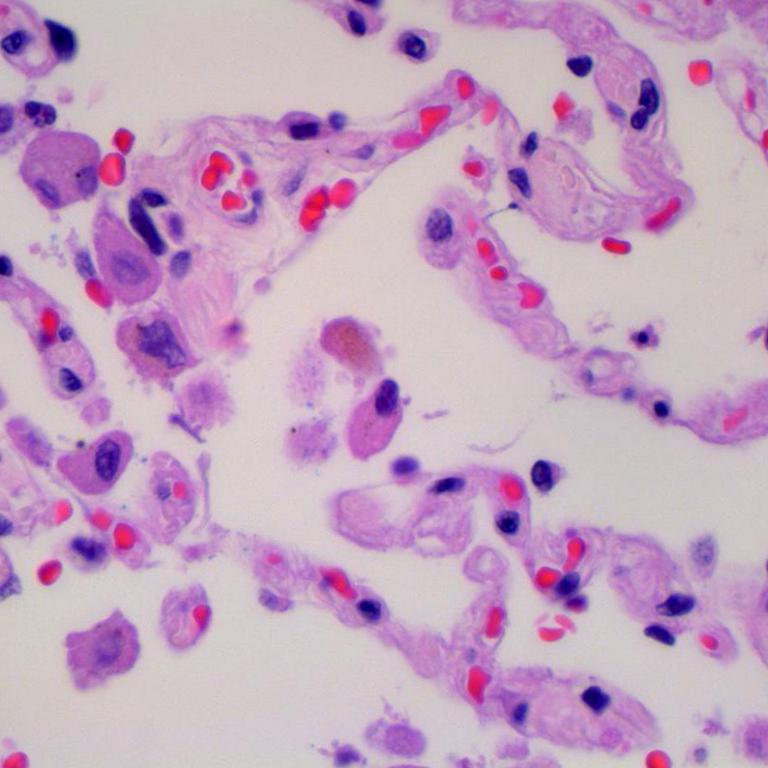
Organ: lung
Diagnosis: benign